Question: I am trying to script a setup where the map borders is set to something specific after smoothing the geo in the viewport. I don't know how to call upon that attribute or change it.

It's under smooth mesh - extra controls in the GEOShape of the mesh.
Any ideas?
Mel or Python... I dont care, I just need to know how to reach these? :-)
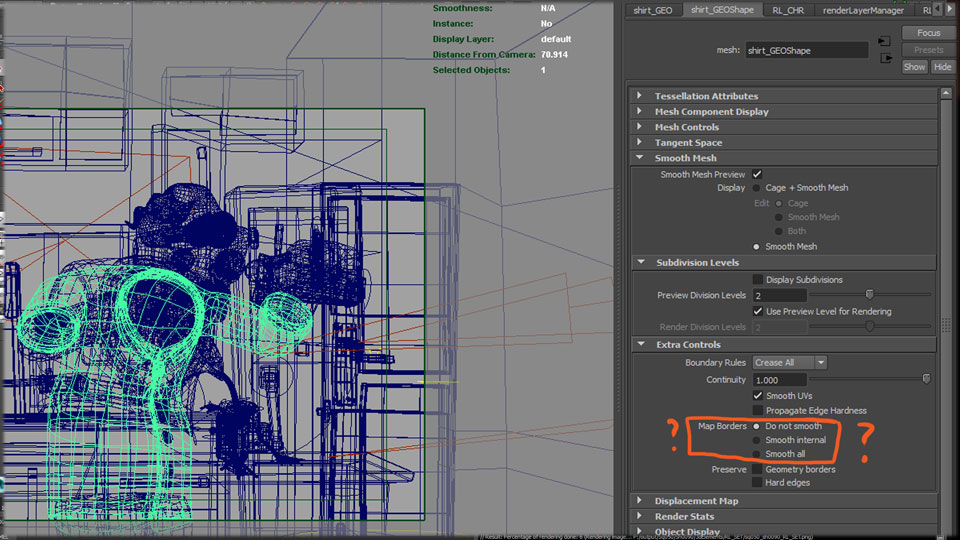
Answer: Open up the , and turn on
Also open the .
From the tab, find .
As you change the radio button between , , and , you'll see the value in the Attribute Spreadsheet change between , , and .
Type in the Attribute Spreadsheet, and look over at the Script Editor. You should see this line:
'''
setAttr "pCubeShape1.keepMapBorders" 2;
'''
That is the MEL command that sets to